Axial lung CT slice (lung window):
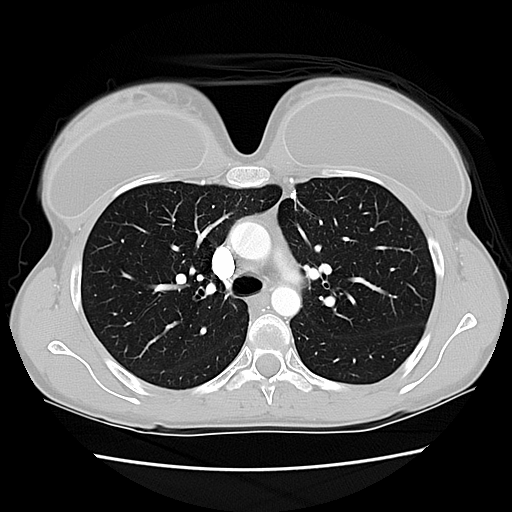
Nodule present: no